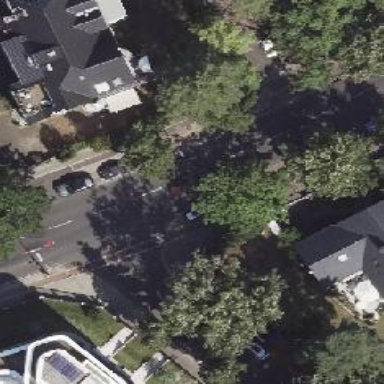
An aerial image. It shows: Secondary road with asphalt surface. There are sidewalks on both sides and cycle track.